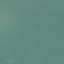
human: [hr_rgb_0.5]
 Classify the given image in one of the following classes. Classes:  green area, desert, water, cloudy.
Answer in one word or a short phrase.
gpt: water